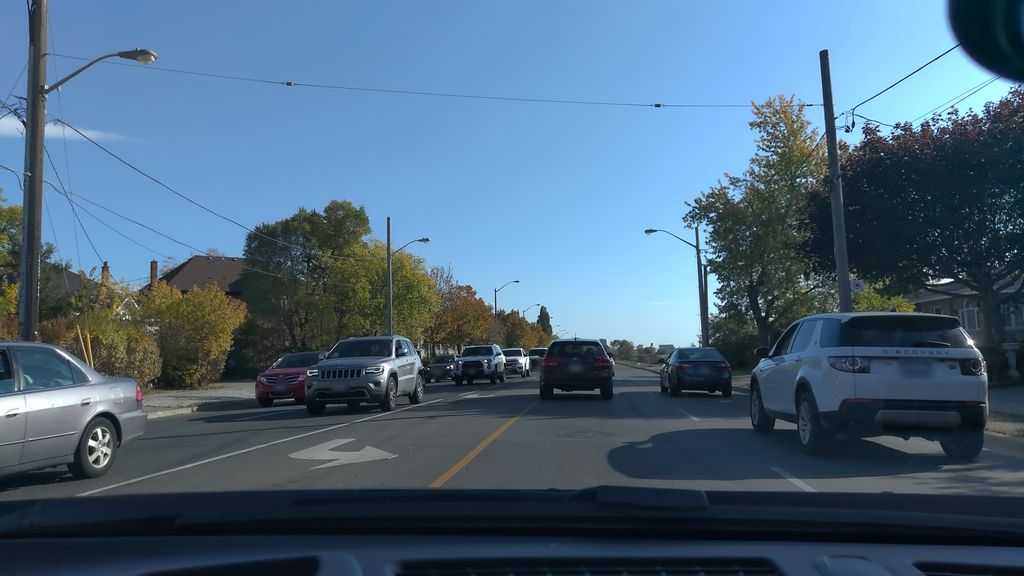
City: toronto